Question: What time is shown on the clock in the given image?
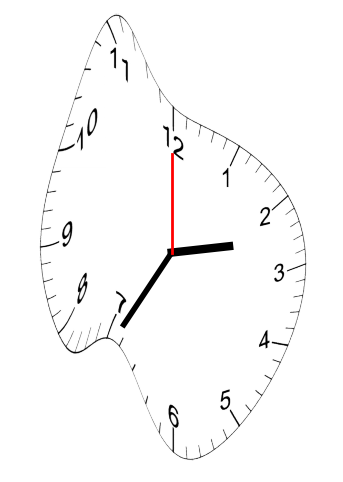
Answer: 02:35:00